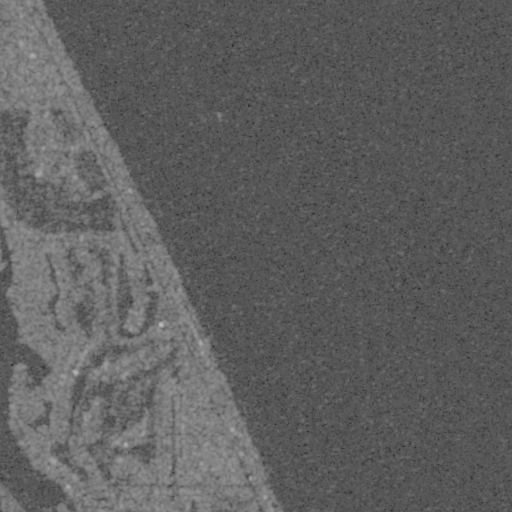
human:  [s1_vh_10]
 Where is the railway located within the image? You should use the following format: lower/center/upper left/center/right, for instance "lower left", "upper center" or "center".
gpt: The railway is located in the left of the image.
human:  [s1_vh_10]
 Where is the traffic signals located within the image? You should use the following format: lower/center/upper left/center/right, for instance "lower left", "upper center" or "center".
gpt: The traffic signals is located in the lower center of the image.
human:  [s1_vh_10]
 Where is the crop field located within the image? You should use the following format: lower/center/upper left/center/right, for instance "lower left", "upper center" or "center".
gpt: There is no crop field in the image.

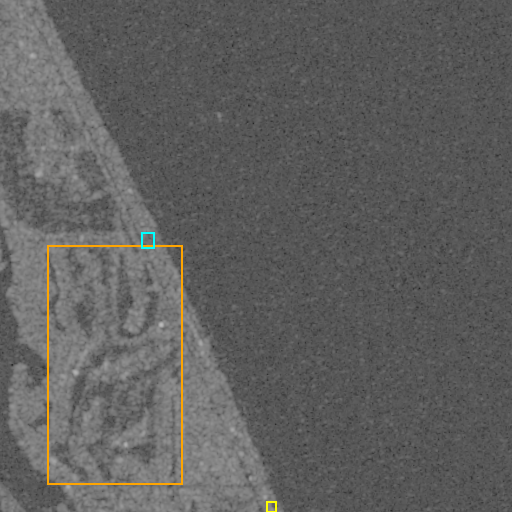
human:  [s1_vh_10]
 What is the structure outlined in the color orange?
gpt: The structure outlined in orange is a park.
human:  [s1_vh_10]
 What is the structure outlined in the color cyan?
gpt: The structure outlined in cyan is a parking lot.
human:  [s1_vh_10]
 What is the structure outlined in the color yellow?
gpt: The structure outlined in yellow is a building.
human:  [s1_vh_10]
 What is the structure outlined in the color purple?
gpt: There is no purple outline.